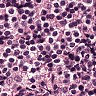
Metastatic tissue present: no